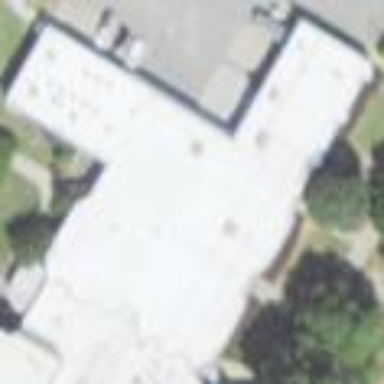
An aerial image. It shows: College building.